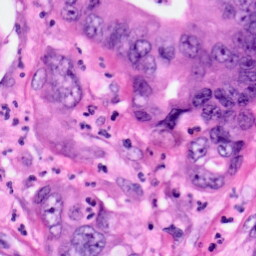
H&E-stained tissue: Pancreatic